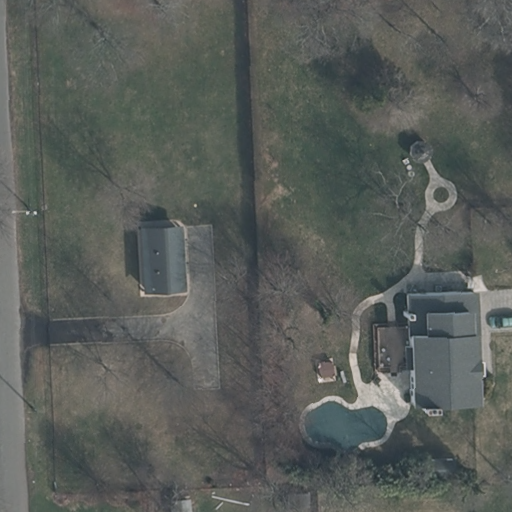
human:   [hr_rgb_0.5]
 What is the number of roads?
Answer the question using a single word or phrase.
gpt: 1

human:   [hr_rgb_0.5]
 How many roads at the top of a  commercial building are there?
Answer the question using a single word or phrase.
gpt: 0

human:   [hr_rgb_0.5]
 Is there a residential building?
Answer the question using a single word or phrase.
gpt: yes

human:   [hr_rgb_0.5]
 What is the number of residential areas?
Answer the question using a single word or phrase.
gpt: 1

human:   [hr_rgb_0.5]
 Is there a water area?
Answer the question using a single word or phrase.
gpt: no

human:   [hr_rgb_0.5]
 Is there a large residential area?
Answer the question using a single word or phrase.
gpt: yes

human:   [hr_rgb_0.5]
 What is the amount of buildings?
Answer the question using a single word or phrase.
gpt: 3

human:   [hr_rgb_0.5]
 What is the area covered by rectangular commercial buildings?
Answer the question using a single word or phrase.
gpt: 0m2

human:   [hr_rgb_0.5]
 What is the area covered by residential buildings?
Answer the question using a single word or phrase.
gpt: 527m2

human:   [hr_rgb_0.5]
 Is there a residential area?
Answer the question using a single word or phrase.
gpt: yes

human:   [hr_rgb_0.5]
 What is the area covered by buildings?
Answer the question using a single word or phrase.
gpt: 542m2

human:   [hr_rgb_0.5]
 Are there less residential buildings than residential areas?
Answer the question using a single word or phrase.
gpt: no

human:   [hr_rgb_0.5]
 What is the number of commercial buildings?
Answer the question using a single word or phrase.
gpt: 0

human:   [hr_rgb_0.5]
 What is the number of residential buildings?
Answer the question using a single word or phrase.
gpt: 2

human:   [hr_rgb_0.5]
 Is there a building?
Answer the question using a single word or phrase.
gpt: yes

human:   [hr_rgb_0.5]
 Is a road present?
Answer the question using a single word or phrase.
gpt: yes

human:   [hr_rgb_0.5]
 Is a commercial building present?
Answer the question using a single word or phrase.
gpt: no

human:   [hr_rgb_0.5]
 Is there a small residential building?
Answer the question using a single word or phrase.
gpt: no

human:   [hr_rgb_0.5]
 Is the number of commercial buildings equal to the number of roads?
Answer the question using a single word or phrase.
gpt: no

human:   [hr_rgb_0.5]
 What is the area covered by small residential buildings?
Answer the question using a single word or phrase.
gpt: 0m2

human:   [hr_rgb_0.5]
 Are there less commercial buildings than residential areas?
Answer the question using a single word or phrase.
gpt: yes

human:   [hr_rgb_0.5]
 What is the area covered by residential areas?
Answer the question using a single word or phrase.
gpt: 10595m2

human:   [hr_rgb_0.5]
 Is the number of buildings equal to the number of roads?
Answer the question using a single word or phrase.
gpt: no

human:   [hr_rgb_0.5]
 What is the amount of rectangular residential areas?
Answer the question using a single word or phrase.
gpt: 1

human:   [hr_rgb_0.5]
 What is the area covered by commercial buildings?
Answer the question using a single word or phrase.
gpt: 0m2

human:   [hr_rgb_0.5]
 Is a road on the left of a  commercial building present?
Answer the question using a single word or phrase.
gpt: no

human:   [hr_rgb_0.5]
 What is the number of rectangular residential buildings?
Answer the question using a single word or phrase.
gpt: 1

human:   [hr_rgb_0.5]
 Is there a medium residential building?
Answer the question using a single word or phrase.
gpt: yes

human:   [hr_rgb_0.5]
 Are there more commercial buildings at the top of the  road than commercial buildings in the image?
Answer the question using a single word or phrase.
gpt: no

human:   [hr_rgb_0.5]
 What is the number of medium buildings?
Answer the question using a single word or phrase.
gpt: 2

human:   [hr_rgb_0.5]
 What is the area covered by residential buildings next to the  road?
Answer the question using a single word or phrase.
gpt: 527m2

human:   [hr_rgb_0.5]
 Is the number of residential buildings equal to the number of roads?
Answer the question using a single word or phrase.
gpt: no

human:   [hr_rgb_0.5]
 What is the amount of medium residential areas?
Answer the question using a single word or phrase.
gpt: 0

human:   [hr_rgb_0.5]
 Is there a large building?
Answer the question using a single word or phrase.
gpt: no

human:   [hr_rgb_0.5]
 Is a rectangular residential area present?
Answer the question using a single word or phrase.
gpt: yes

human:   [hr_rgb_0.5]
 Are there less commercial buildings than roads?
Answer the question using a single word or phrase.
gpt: yes

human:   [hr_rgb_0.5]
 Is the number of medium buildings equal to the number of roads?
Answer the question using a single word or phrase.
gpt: no

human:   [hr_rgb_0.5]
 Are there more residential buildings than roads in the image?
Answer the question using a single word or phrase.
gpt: yes

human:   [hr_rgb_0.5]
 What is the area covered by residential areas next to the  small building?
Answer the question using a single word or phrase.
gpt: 10595m2

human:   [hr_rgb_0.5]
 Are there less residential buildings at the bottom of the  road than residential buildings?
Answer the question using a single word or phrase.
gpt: yes

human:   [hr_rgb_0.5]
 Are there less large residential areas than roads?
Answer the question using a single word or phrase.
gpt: no

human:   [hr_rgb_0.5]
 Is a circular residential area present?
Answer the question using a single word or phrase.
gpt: no

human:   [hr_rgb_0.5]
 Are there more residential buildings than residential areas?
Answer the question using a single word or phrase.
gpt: yes

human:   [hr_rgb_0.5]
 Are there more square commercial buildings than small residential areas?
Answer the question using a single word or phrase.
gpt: no

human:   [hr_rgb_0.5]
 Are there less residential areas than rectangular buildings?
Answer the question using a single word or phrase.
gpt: yes

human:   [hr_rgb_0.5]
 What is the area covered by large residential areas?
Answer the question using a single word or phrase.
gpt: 10595m2

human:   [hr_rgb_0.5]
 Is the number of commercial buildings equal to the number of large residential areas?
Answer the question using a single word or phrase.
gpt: no

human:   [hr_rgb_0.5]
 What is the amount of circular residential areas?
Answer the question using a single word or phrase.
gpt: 0

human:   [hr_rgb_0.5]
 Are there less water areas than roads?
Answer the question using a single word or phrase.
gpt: yes

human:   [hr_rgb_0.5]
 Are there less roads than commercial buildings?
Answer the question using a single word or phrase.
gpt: no

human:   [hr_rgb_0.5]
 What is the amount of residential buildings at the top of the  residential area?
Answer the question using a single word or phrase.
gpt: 0

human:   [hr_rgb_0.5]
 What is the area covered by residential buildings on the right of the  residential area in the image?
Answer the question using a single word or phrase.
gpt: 527m2

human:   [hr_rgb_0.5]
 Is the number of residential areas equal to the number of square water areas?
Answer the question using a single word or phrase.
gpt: no

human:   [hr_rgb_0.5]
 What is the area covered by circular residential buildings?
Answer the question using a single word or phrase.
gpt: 0m2

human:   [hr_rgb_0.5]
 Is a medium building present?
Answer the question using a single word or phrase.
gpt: yes

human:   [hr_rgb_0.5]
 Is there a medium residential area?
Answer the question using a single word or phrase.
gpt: no

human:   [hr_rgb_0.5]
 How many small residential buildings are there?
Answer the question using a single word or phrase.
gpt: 0

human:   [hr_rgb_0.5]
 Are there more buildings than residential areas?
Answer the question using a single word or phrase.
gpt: yes

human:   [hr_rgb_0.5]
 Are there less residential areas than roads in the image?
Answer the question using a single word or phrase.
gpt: no

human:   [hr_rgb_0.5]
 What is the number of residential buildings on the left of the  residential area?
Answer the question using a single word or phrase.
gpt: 0

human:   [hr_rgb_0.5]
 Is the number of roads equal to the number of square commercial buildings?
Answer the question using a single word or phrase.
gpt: no

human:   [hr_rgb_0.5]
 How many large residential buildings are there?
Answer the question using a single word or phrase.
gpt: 0

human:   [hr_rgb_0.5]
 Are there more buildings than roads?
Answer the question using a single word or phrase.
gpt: yes

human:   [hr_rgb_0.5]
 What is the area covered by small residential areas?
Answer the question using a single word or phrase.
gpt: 0m2